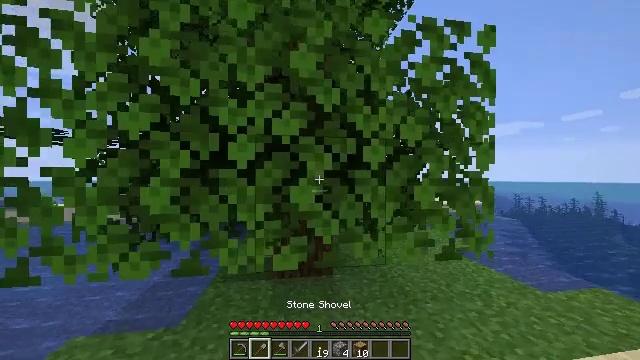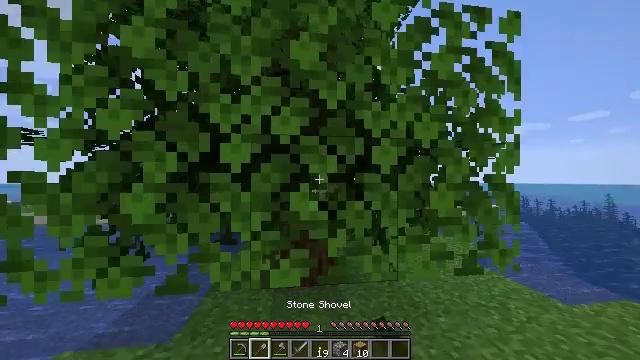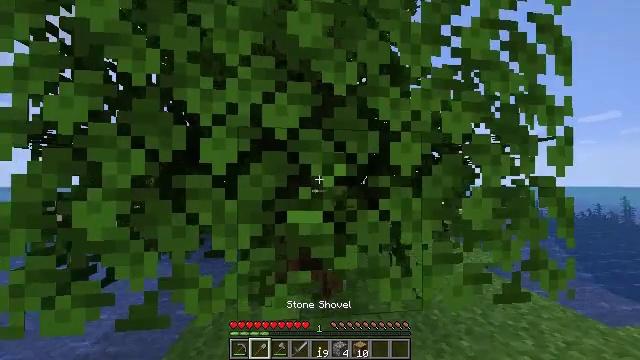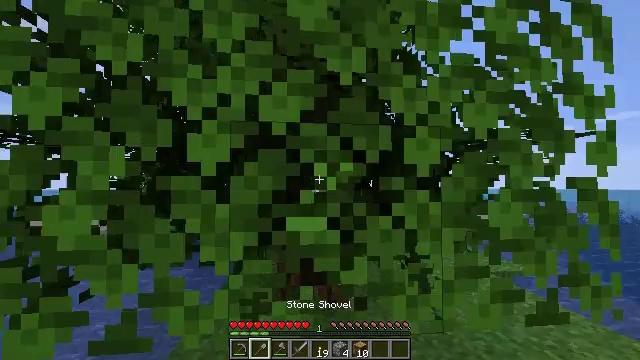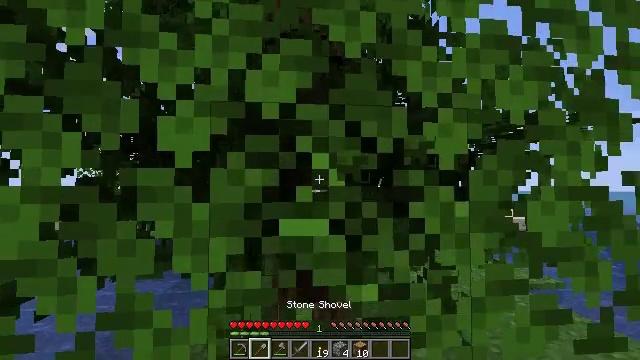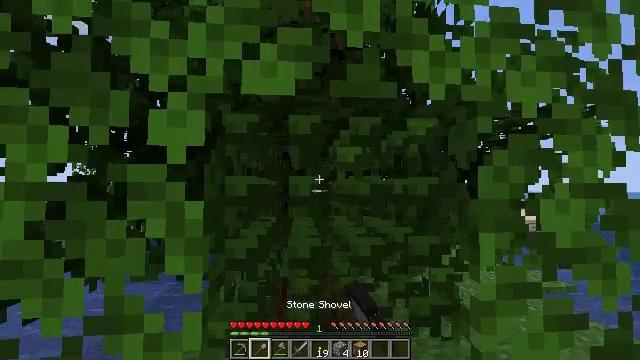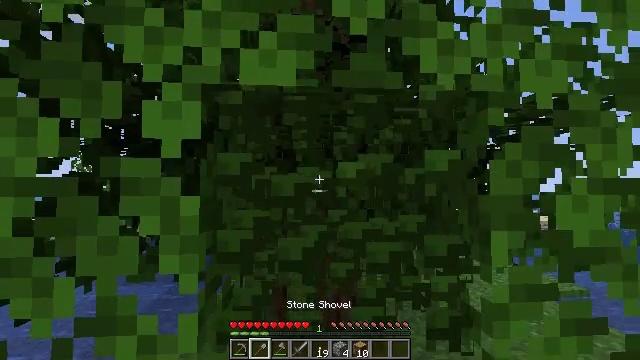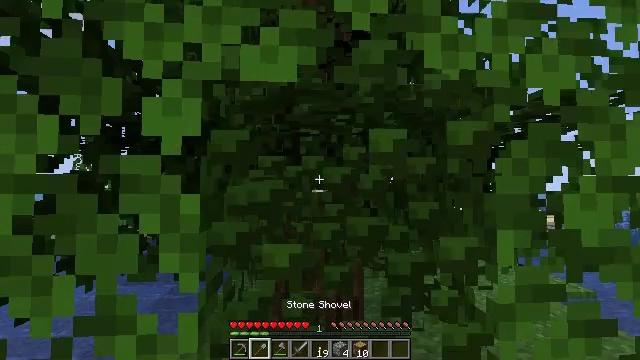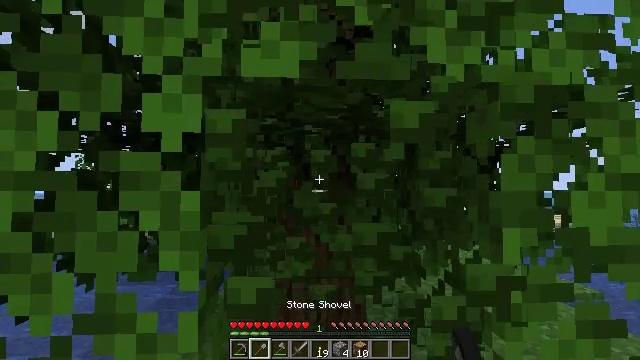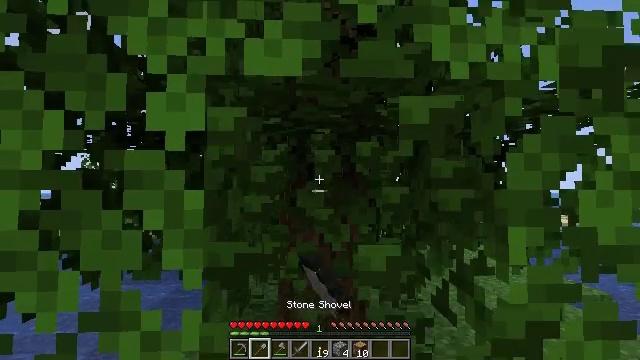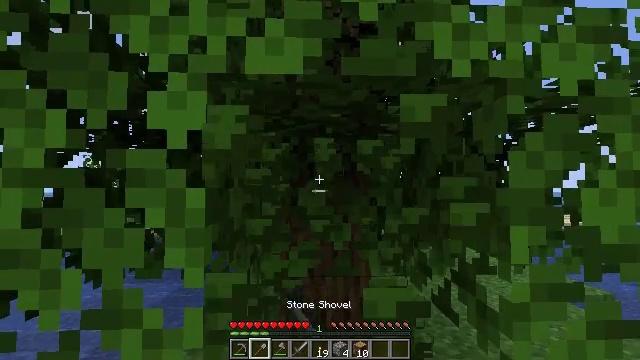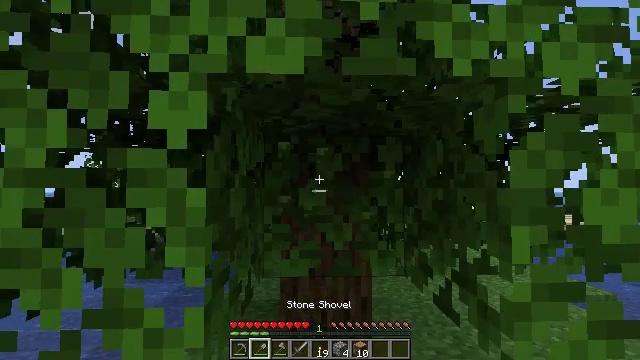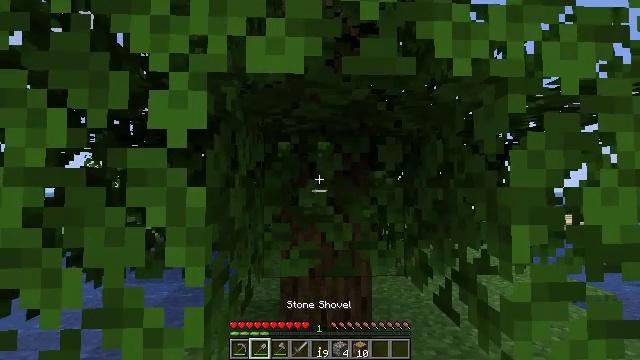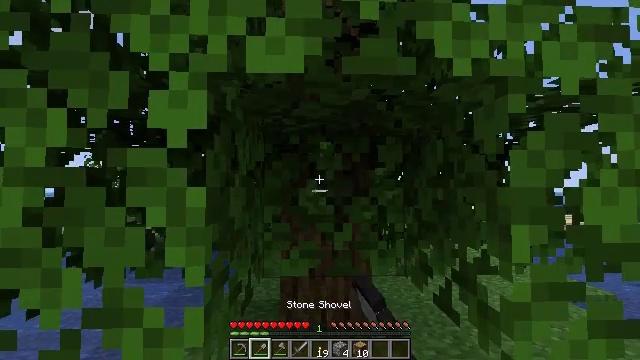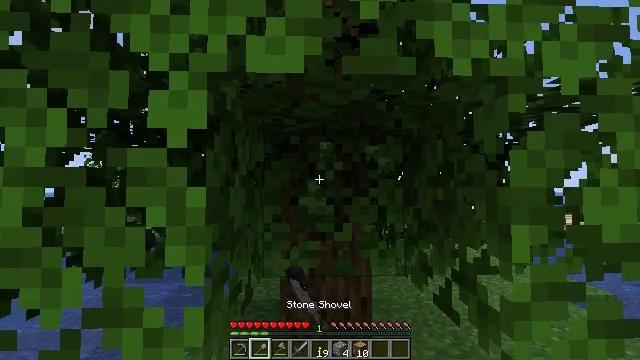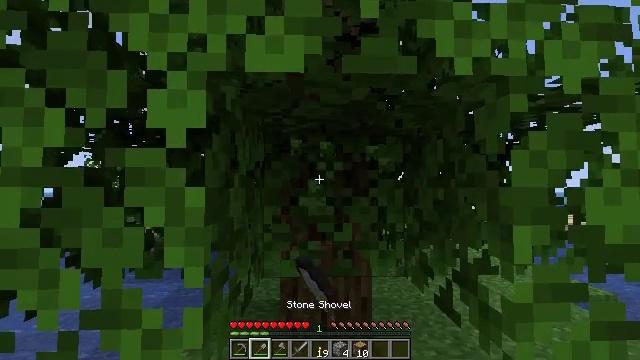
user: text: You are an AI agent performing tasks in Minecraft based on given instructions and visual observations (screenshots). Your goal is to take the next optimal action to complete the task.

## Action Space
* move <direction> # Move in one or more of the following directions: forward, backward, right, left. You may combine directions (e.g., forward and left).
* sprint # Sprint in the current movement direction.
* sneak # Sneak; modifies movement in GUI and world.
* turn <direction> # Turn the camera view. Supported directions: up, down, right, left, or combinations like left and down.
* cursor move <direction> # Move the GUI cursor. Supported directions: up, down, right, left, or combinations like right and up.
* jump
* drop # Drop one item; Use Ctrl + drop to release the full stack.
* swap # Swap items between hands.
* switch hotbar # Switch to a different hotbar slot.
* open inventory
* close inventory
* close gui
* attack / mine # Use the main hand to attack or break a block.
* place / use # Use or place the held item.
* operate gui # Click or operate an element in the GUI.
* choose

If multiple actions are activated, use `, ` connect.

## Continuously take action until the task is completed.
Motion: motion action
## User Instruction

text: Mine oak leaves.
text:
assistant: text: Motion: move forward, attack / mine
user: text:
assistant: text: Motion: turn left, attack / mine
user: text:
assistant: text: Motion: turn left, attack / mine
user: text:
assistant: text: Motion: attack / mine
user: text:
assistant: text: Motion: attack / mine
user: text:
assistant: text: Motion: attack / mine
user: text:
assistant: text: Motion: attack / mine
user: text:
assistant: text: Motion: attack / mine
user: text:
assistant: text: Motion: attack / mine
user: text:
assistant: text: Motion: attack / mine
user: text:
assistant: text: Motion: attack / mine
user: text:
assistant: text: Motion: attack / mine
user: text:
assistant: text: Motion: attack / mine
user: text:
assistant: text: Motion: attack / mine
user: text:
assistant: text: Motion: move forward, attack / mine
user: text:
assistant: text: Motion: move forward, attack / mine
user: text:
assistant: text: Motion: move forward, turn right and down, attack / mine
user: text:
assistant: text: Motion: move forward, turn right, attack / mine
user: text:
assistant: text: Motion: move forward, attack / mine
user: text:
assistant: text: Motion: move forward, turn down, attack / mine
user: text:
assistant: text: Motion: move forward, turn down, attack / mine
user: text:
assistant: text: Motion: attack / mine